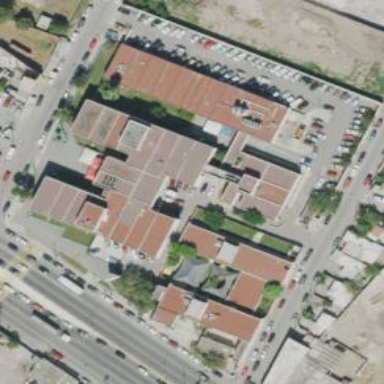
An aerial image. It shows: Hospital.